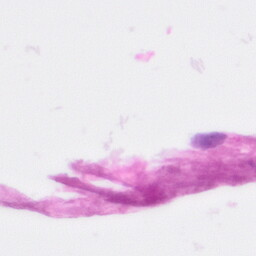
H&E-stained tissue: Pancreatic